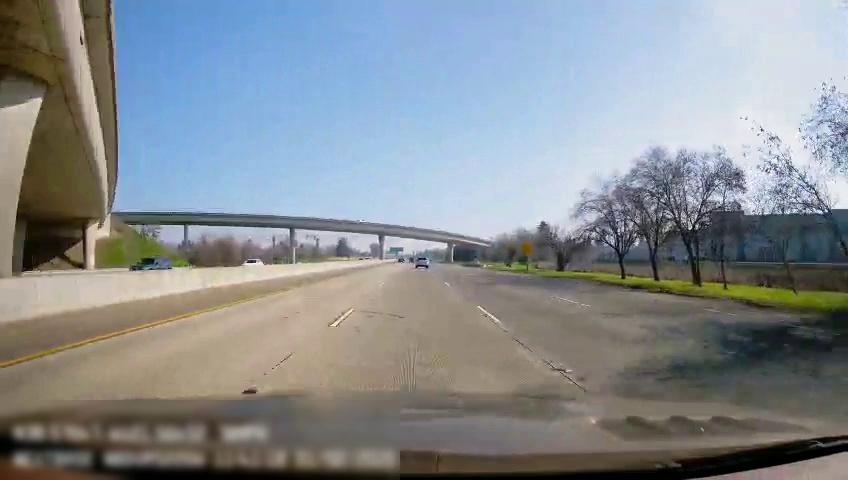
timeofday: Day
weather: Sunny
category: Vehicles | Car
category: Vehicles | SUV
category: Drivable Space
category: Vehicles | SUV
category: Lanes | Current Lane
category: Lanes | Current Lane
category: Lanes | Current Lane
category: Lanes | Alternate Lane
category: Lanes | Alternate Lane
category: Traffic | Signs
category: Traffic | Signs